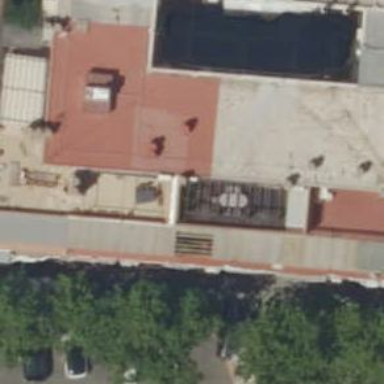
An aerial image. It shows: Clinic.